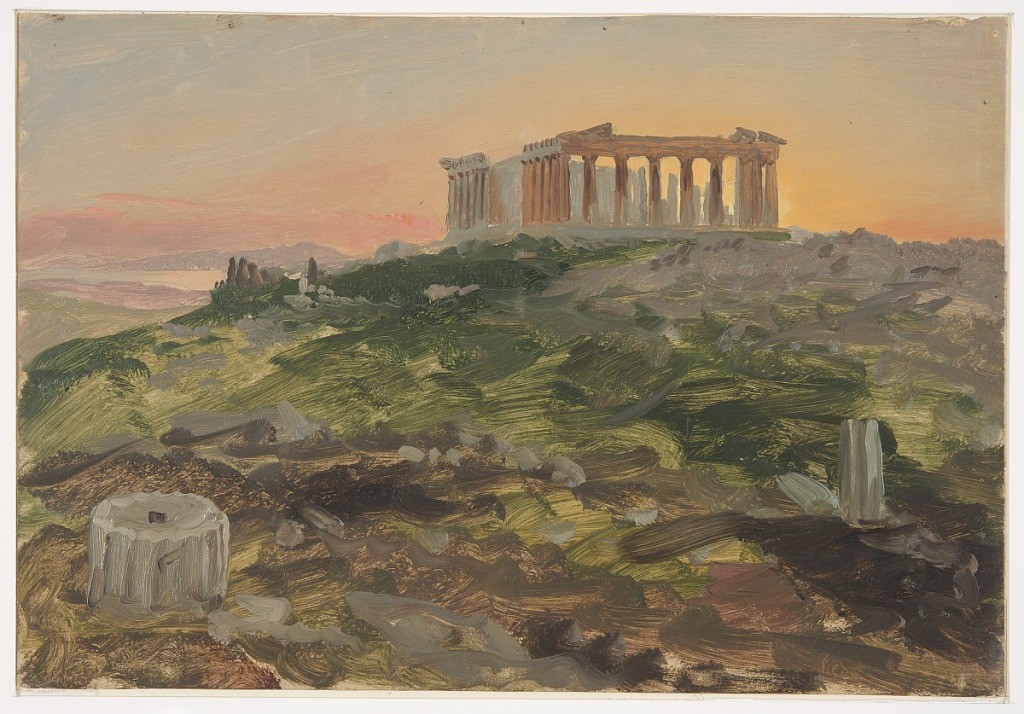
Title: The Parthenon at Sunset, Athens
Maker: Frederic Edwin Church, American, 1826–1900
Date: April 1869
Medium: Oil and graphite on paperboard
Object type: Drawing
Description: Landscape and architecture sketch showing a view of the Parthenon and the Acropolis at sunset in Athens, Greece. In the immediate foreground, a fluted column drum (or cylindrical segment of a fluted column) stands at lower left, with its center hole clearly visible. Another column fragment is loosely rendered at right. Loosely rendered in brown and green, the foreground terrain ascends gently toward the middle distance. The Parthenon is situated atop this rise at center, with its eastern facade facing the viewer. Standing near the southeastern corner of the structure, the viewer faces west. In the background at left, the Piraeus (or port city of Athens) is visible along the edge of the Saronic Gulf, as the rugged mountains of Salamis are included along the horizon. The Parthenon itself is backlit by the glow of the setting sun, which casts distant clouds in shades of saturated pink and lends the sky a luminous, warm gradient.